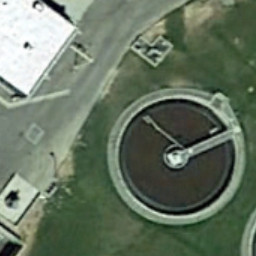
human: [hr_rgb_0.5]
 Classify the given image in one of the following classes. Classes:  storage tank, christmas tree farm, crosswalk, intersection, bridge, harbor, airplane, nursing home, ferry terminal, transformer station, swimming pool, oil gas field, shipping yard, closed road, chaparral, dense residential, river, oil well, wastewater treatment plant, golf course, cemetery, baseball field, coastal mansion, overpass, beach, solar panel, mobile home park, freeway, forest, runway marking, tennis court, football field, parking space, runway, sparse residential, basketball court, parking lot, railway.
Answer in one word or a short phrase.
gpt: wastewater treatment plant